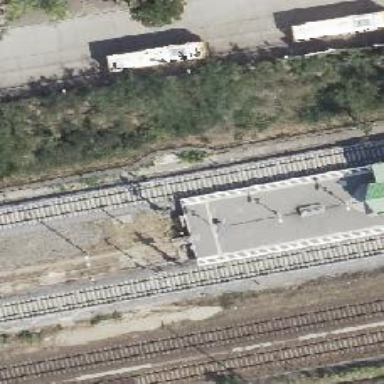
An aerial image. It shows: Electrified light rail railway.